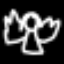
Label: angel